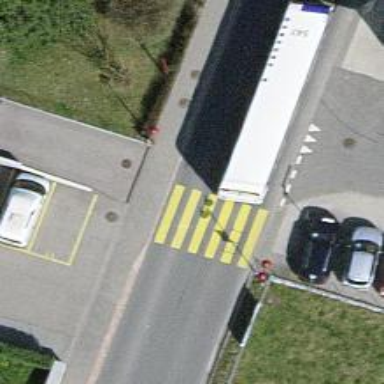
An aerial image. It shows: Marked crossing on the road.